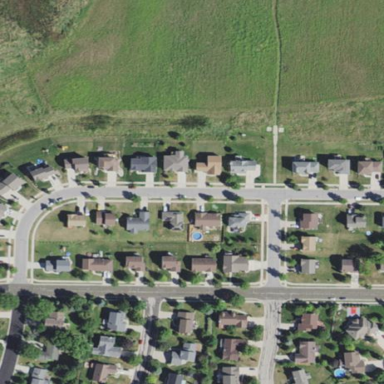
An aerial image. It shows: Residential area within neighborhood.